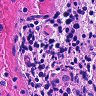
Metastatic tissue present: no